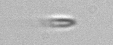
Label: flagellate_morphotype3